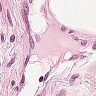
Metastatic tissue present: no